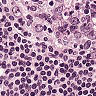
Metastatic tissue present: no